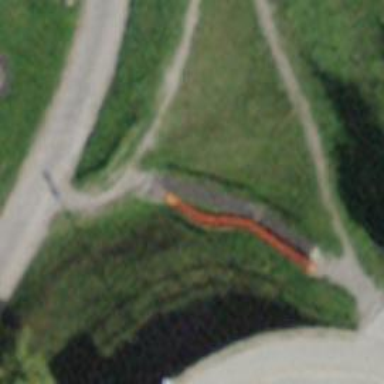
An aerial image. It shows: Set of steps on the road.